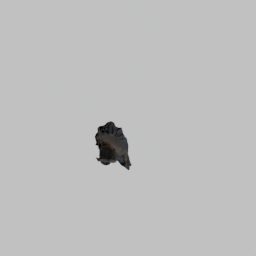
Label: people